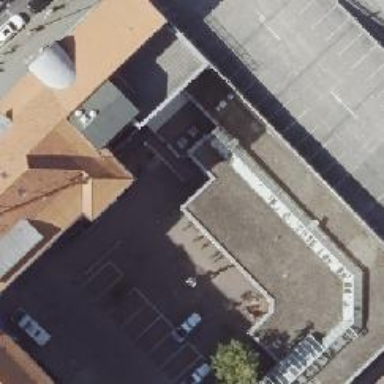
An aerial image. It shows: Office building.